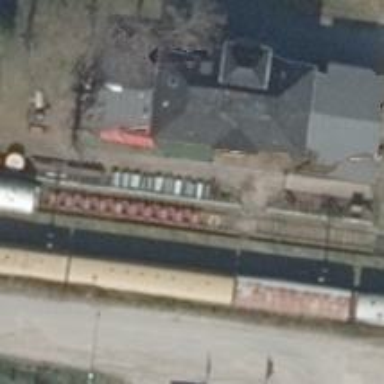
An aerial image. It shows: Railway halt station for public transport.